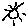
Label: sun